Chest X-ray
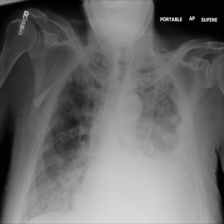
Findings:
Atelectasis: negative
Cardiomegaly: negative
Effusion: positive
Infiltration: negative
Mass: negative
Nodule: positive
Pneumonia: negative
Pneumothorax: negative
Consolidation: negative
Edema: negative
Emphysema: negative
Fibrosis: negative
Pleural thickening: negative
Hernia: negative